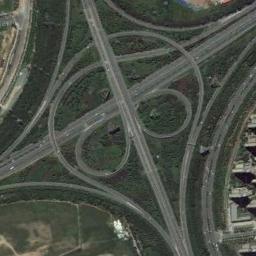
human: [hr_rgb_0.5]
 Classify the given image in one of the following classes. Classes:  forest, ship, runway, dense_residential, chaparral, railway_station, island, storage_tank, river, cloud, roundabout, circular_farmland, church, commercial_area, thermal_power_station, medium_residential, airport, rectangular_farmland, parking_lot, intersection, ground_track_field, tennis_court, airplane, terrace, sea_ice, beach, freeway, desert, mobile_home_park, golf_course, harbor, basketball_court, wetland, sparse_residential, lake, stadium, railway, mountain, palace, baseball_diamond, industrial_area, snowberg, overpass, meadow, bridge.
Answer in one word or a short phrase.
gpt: overpass